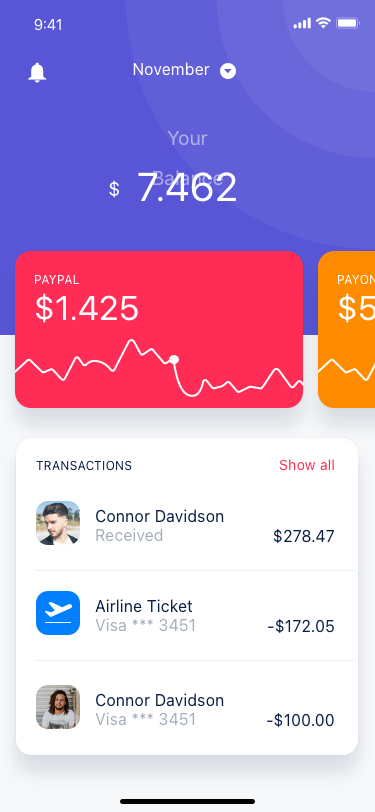
Text in this UI design:
Your Balance
Connor Davidson
$278.47
Received
Airline Ticket
-$172.05
Visa *** 3451
Connor Davidson
-$100.00
Visa *** 3451
Transactions
Show all
7.462
$
November
Paypal
$1.425
Payoneer
$532